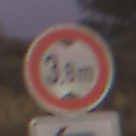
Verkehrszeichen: TatsaechlicheHoehe
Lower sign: RichtungsangabeDurchPfeile2
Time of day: Dawn
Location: Outdoor (RoadRail)
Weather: Clear
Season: NotSpecified
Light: Natural